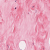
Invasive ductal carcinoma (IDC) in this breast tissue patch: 0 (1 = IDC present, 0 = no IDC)